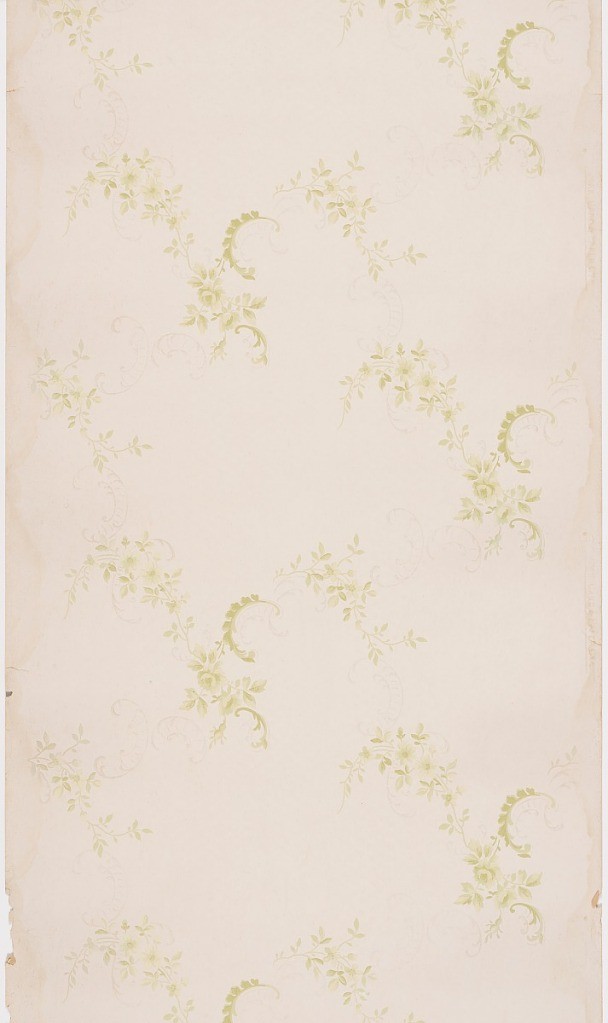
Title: Ceiling paper
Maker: York Card & Paper Co., 1891
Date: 1905–1915
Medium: Machine-printed paper, liquid mica
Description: Staggered pattern of floral sprays with prominent crescent-shaped branch of leaves are placed on the diagonal and connected to each other by a faint pattern of scrollwork. Design is printed in beige over a tan ground.